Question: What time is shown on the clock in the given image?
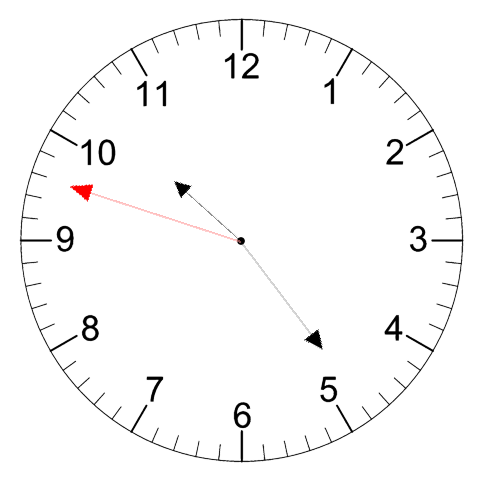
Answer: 10:23:48